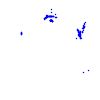
Particle: kaon